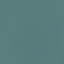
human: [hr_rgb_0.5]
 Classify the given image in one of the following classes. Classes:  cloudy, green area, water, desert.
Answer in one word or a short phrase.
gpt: water